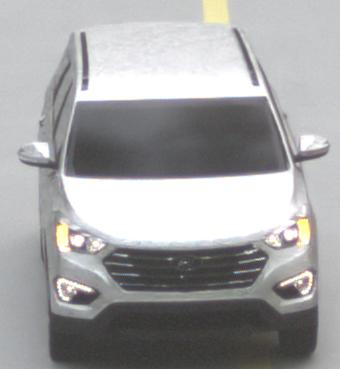
Make: Hyundai
Model: Santa Fe 2.4 GDI
Detailed model: Santa Fe (DM)
Model produced from: 2017/08
Model produced until: 2018/01
Doors: 5
Color: white
Road condition: dry road
Daytime: sunrise or sunset
Contrast: medium contrast